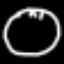
Label: clock